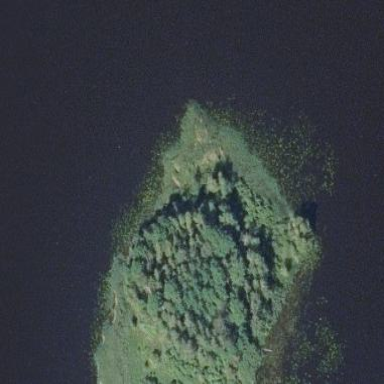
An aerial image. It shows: Islet.